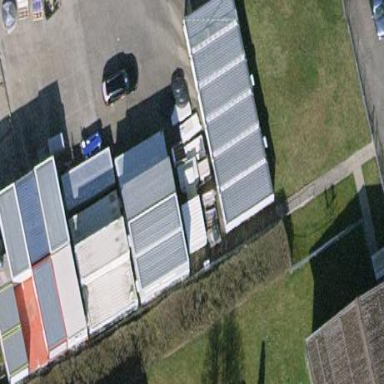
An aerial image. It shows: Parking area.